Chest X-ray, AP view. Patient: 11 years old, sex F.
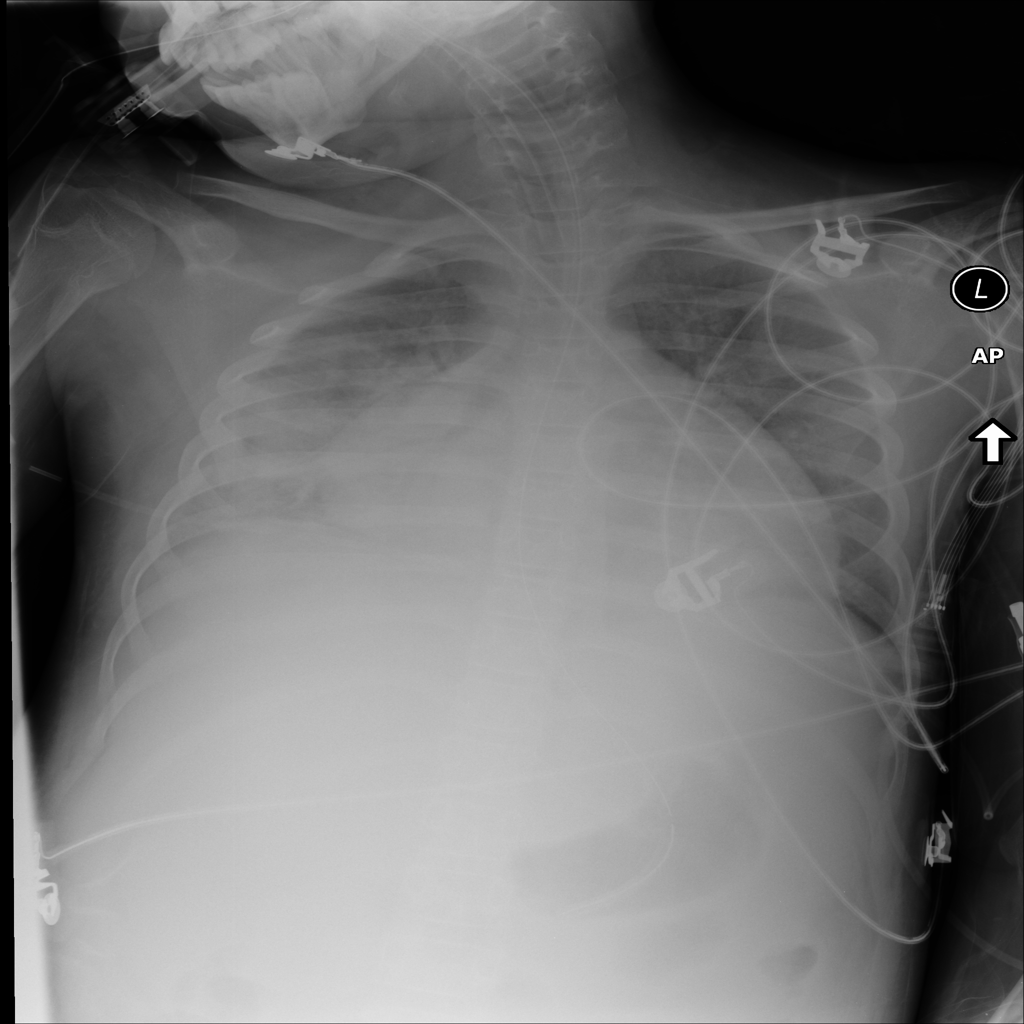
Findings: No Finding